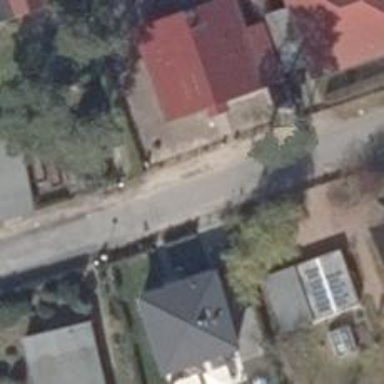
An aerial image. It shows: Driveway.